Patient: sex F, age 54
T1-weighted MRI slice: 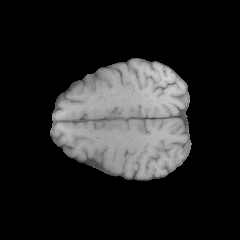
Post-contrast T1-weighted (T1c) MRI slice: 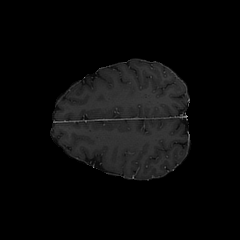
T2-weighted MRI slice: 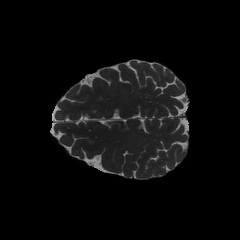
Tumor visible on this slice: no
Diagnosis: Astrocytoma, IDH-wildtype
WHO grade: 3